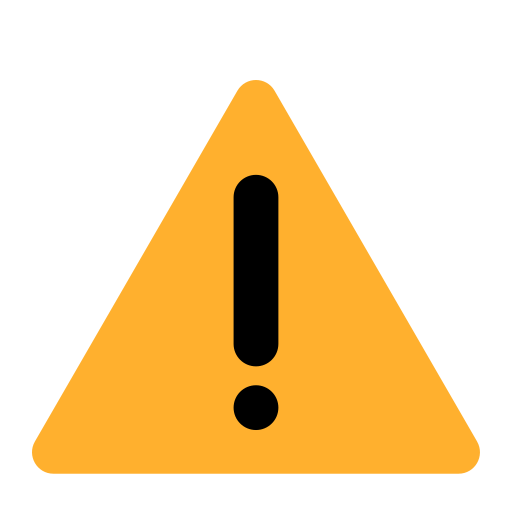
warning flat